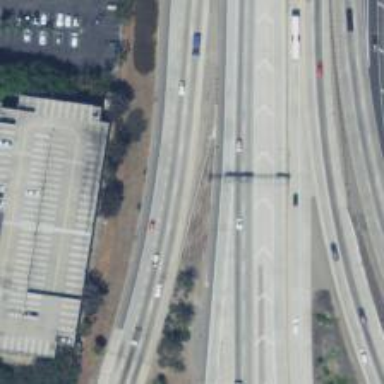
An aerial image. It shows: Motorway link.